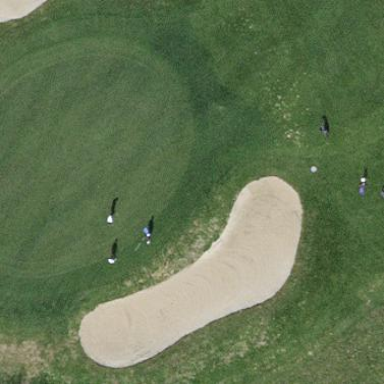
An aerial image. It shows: Golf green.